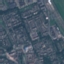
Land use / land cover: Residential